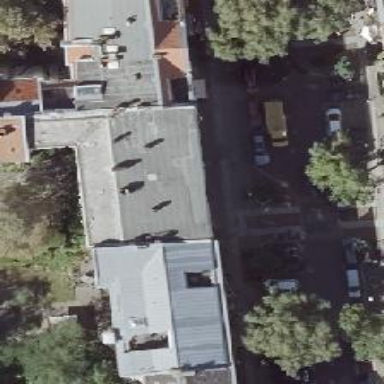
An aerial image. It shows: Clothing store.